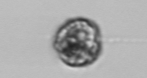
Label: coccolithophorid